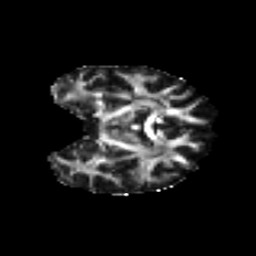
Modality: FA
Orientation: coronal
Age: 43
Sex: female
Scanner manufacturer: ge
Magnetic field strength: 3 T
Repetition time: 7.8 s
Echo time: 0.0608 s